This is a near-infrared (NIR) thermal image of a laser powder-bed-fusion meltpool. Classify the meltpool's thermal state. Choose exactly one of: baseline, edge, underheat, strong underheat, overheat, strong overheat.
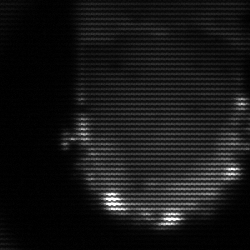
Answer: baseline